Question: I am hiding an image inside another image (Image Steganography) by using python 3.6.8 with opencv 4.4.0.44. I am on windows 10 machine.
The algorithm I am using is as follows: I have defined a mask with zeros at the last two lowest significant bits. Then I use this mask and "bitwise and" it to make the last two bits of every pixel in the base image to zero. There are two images, one is base image which accommodates the second image (hidden image). I have made sure the size of the hidden image is at most 1/4 of the base image. I have also changed both images in gray-scale to deal with only one channel.
I have successfully embedded the image as well as extracting it, but the extracted image is very noisy, which is surprising for me as the content of the image has not changed.
'''
import numpy as np
import cv2 as cv
import os
def mask_n_bit_of_image(img_array, mask):
"""
Applies a mask bitwise on an image to make the n lowest bit zero
:param img: input image
:param mask: mask to make the n lowest significant bits zero. Maske sample: int('<PHONE>', 2)
:return: masked image
"""
for i in range(img_array.shape[0]):
for j in range(img_array.shape[1]):
new_value = img_array[i, j] & mask
img_array[i, j] = new_value
return img_array
def draw_img_side_by_side(img1, img2, caption):
h_im = cv.hconcat([img_cp, img])
cv.imshow(caption, h_im)
def image_binary_content(input_array):
"""
Calculates the binary content of an input numpy array of type int.
:param input_array: input numpy array which is a gray_scale image
:return: binary content of the image in str format
"""
img_cp = []
for x in range(0, input_array.shape[0]):
for y in range(0, input_array.shape[1]):
img_cp.append(bin(int(input_array[x, y]))[2:])
# reshaping the list to match the image size and order
new_img_arr = np.reshape(img_cp, (input_array.shape[0], input_array.shape[1]))
return new_img_arr
def padding_zeros_to_make_8bits_images(input_image):
"""
Checks the output of image_binary_content(img) to add zeros to the left hand side of every byte.
It makes sure every pixel is represented by 8 bytes
:param input_image: input image or numpy 2D array
:return: numpy 2D array of 8-bits pixels in binary format
"""
for i in range(input_image.shape[0]):
for j in range(input_image.shape[1]):
if len(input_image[i, j]) < 8:
# print(input_image[i, j])
zeros_to_pad = 8 - len(input_image[i, j])
# print('Zeros to pad is {}'.format(zeros_to_pad))
elm = input_image[i, j]
for b in range(zeros_to_pad):
elm = '0' + elm
# print('New value is {} '.format(elm))
input_image[i, j] = elm
# print('double check {} '.format(input_image[i, j]))
return input_image
def write_img(path, name, img):
"""
:param path:
:param name:
:param img:
:return:
"""
name = os.path.join(path, name)
cv.imwrite(name, img)
img_path = 's2.bmp'
img = cv.imread(img_path, 0)
cv.imshow('original image', img)
img_cp = img.copy()
path_dest = r'color'
print('Original image shape {}'.format(img.shape))
mask = int('<PHONE>', 2)
print('mask = {}'.format(mask))
img_n2 = mask_n_bit_of_image(img, mask)
# draw_img_side_by_side(img_cp, img_n2, 'Modified image n=2')
img_to_hide_path = r'2.jpeg'
img_to_hide = cv.imread(img_to_hide_path, 0)
img_to_hide = cv.resize(img_to_hide, (220, 220), interpolation=cv.INTER_NEAREST)
# for images which are bigger than 1/4 of the base image, resize them:
# img_to_hide = cv.resize(img_to_hide, (500, 420), interpolation=cv.INTER_NEAREST)
cv.imshow('hidden image', img_to_hide)
h_flat = img_to_hide.flatten()
print('LENGTH OF FLAT HIDDEN IMAGE IS {}'.format(len(h_flat)))
# for i in range(len(h_flat)):
# print(bin(h_flat[i]))
img_hidden_bin = image_binary_content(img_to_hide)
print('binary of hidden image type: {}'.format(type(img_hidden_bin)))
# reformat evey byte of the hidden image to have 8 bits pixels
img_hidden_bin = padding_zeros_to_make_8bits_images(img_hidden_bin)
print(img_hidden_bin.shape)
all_pixels_hidden_img = img_hidden_bin.flatten()
print('Length of flattened hidden image to embed is {}'.format(len(all_pixels_hidden_img)))
# for i in range(0, 48400):
# print(all_pixels_hidden_img[i])
num_pixels_to_modify = len(all_pixels_hidden_img) * 4
print('Number of pixels to modify in base image is {}'.format(num_pixels_to_modify))
# parts = [your_string[i:i+n] for i in range(0, len(your_string), n)]
two_bit_message_list = []
for row in all_pixels_hidden_img:
for i in range(0, 8, 2):
two_bit_message_list.append(row[i: i+2])
print('TWO BITS MESSAGE LIST LENGTH {}'.format(len(two_bit_message_list)))
# reconstruct the hidden msg to make sure for the next part
# c_h_img = []
# for i in range(0, len(two_bit_message_list), 4):
# const_byte = two_bit_message_list[i] + two_bit_message_list[i+1] + two_bit_message_list[i+2] + two_bit_message_list[i+3]
# c_h_img.append(const_byte)
#
# print('constructed image length c_h_img {}'.format(len(c_h_img)))
# for i in range(48400):
# print(c_h_img[i])
# c_h_img = np.array(c_h_img, np.float64)
# c_h_img = c_h_img.reshape(img_to_hide.shape)
# cv.imshow('C_H_IMG', c_h_img.astype('uint16'))
# insert 6 zeros to left hand side of every entry to two_bit_message_list
new_hidden_image = []
for row in two_bit_message_list:
row = '000000' + row
new_hidden_image.append(row)
base_img_flat = img_cp.flatten()
num_bytes_to_fetch = len(two_bit_message_list)
img_base_flat = img_n2.flatten()
print('LENGTH OF TWO BIT MSG LIST {}'.format(num_bytes_to_fetch))
print('Bit length of the bytes to fetch is {} '.format(bin(num_bytes_to_fetch)))
# scanned from new constructed image
print(bin(num_bytes_to_fetch)[2:])
print(len( bin(num_bytes_to_fetch)[2:] ))
print('Start of loop to embed the hidden image in base image')
for i in range(num_bytes_to_fetch):
# First 12 bytes are reserved for the hidden image size to be embedded
new_value = img_base_flat[i] | int( new_hidden_image[i], 2)
img_base_flat[i] = new_value
image_with_hidden_img = img_base_flat.reshape(img_n2.shape)
cv.imshow('Image with hidden image embedded', image_with_hidden_img)
# Reading embedded image from constructed image
constructed_image_with_message_embedded = image_binary_content(image_with_hidden_img)
constructed_image_with_message_embedded_zero_padded = padding_zeros_to_make_8bits_images(constructed_image_with_message_embedded)
flat_constructed_image_with_message_embedded = constructed_image_with_message_embedded_zero_padded.flatten()
embedded_img_list = []
for i in range(num_bytes_to_fetch):
embedded_img_list.append(flat_constructed_image_with_message_embedded[i][-2:])
# [print(rec) for rec in embedded_img_list]
print('EMBEDDED IMAGE LIST LENGTH {}'.format(len(embedded_img_list)))
const_byte_list = []
for i in range(0, len(embedded_img_list), 4):
const_byte = embedded_img_list[i] + embedded_img_list[i+1] + embedded_img_list[i+2] + embedded_img_list[i+3]
const_byte_list.append(const_byte)
# [print(rec) for rec in const_byte_list]
print('LENGTH OF CONSTRUCT BYTES IS {}'.format(len(const_byte_list)))
const_byte_list_tmp = np.array(const_byte_list, np.float64)
const_byte_2D_array = const_byte_list_tmp.reshape(img_to_hide.shape) #((220,220))
const_byte_2D_array = const_byte_2D_array.astype('uint16')
cv.imshow('Constructed image from base', const_byte_2D_array)
cv.imwrite('reconstructed_image.jpeg', const_byte_2D_array)
cv.waitKey(0)
cv.destroyAllWindows()
'''
s2.bmp

2.jpeg
<URL>
I have tried different image extensions including jpg, png, and bmp. In all of them the reconstructed image was distorted. In the image below you can see how noisy the reconstructed image is. The image of nature is the base image containing hidden image in its lsb, the upper eye is the hidden image, the lower eye is the reconstructed hidden image.
<URL>
As I got this problem for different image types, and as you see in my code there is a block I have commented (starting at line 134 in github), I think the source of the problem should lay at method "image_binary_content". If you uncomment the block at line 134, you will get the exact same reconstructed image even before embedding it in base image. I made comparisons and I am pretty sure the content of hidden image is correctly retrieved, but before being embedded some data has lost.
My code is as follows and available at this <URL>, "reconstructed_image.jpeg" by cv.imwrite. Interestingly what I saved by imwrite has much lower quality than what is shown by running the code.
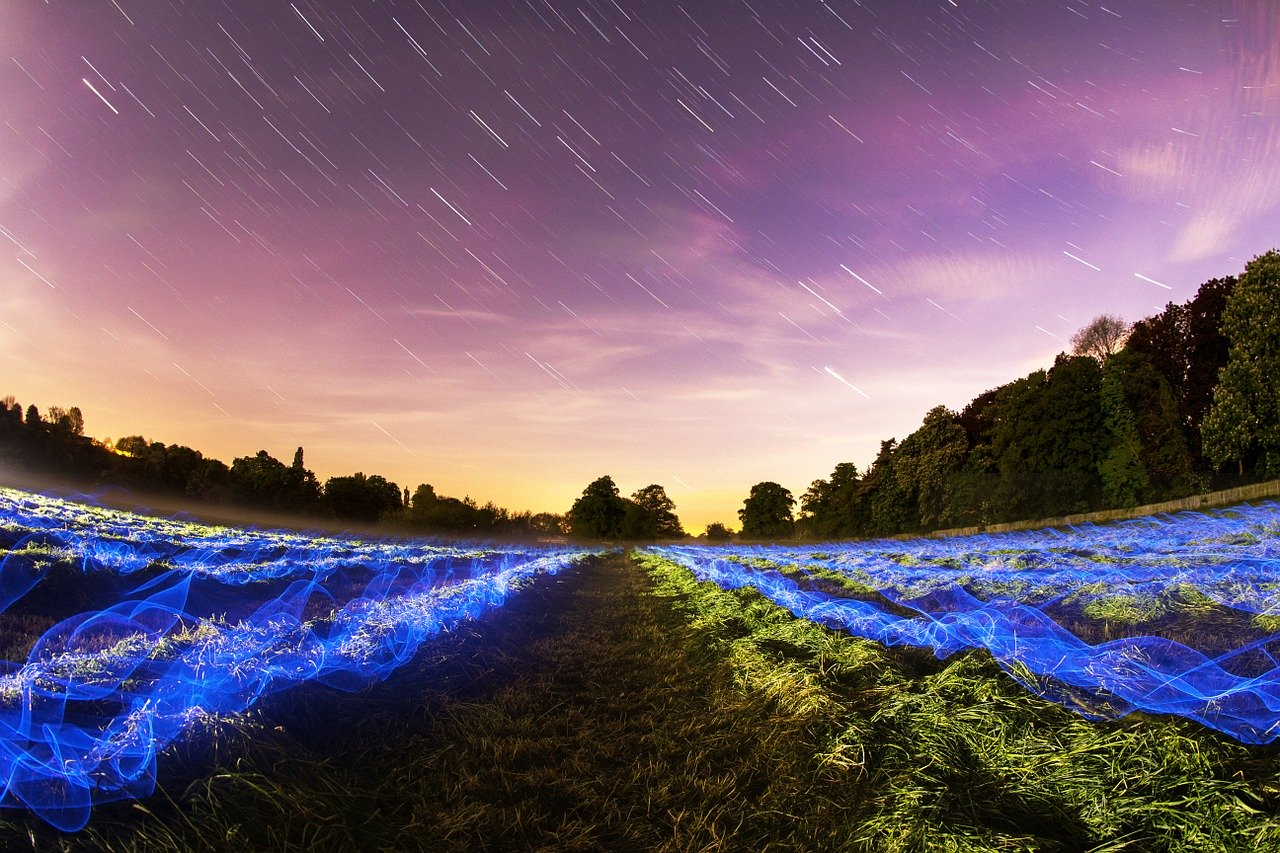
Answer: The contents of 'const_byte_list' are equivalent to those in 'all_pixels_hidden_img', which are the secret image pixels in binary string form. Your error comes shortly after, with
'''
const_byte_list_tmp = np.array(const_byte_list, np.float64)
'''
You may think that this convert the binary string '<PHONE>' to the value 200, but actually it turns it to the float number <PHONE>.0. Instead, you want the following
'''
const_byte_list_tmp = np.array([int(pixel, 2) for pixel in const_byte_list], dtype=np.uint8)
'''
Notice how the array is set to type uint8 and not uint16.
---
Having said all that, you're going about this the wrong way. You've used a BITAND operation somewhere, so you know about bitwise operations. And this is how steganography should be done, with these operations acting on integers. Deep down 0b11111111, 255 and 0xff are all representations of the same number. You don't have to convert integers to binary string, cut and stitch them and then turn them back to integers.
Numpy also supports vectorised operations, so 'array & mask' will apply this to all elements with no need for explicit loops. All in all, your code could look like this.
'''
MASK_ZERO = 0b11111100
MASK_EXTRACT = 0b00000011
cover_path = 's2.bmp'
secret_path = '2.jpeg'
# EMBED
cover = cv.imread(cover_path, 0)
secret = cv.imread(secret_path, 0)
secret = cv.resize(secret, (220, 220), interpolation=cv.INTER_NEAREST)
secret_bits = []
for pixel in secret.flatten():
secret_bits.extend(((pixel >> 6) & MASK_EXTRACT,
(pixel >> 4) & MASK_EXTRACT,
(pixel >> 2) & MASK_EXTRACT,
pixel & MASK_EXTRACT))
secret_bits = np.array(secret_bits)
secret_length = len(secret_bits)
stego = cover.copy().flatten()
stego[:secret_length] = (stego[:secret_length] & MASK_ZERO) | secret_bits
# EXTRACT
extracted_bits = stego[:secret_length] & MASK_EXTRACT
extracted = []
for i in range(0, secret_length, 4):
extracted.append((extracted_bits[i] << 6) |
(extracted_bits[i+1] << 4) |
(extracted_bits[i+2] << 2) |
extracted_bits[i+3])
extracted = np.array(extracted, dtype=np.uint8)
extracted = extracted.reshape(secret.shape)
print('Is extracted secret correct: {}'.format(np.all(secret == extracted)))
'''